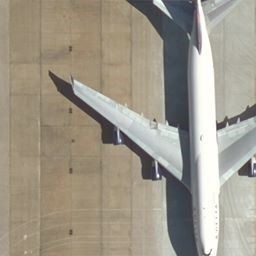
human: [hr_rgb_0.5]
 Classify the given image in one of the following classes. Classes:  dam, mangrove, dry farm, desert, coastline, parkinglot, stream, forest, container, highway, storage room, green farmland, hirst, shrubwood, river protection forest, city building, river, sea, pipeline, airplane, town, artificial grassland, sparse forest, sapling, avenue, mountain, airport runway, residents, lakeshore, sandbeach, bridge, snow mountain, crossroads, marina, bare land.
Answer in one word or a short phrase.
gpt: airplane